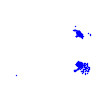
Particle: electron